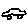
Label: car